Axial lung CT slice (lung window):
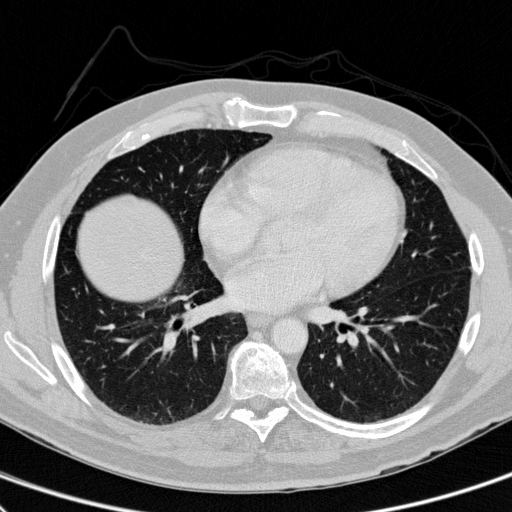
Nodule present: no